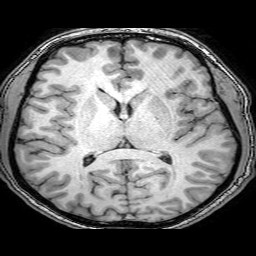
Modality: T1w
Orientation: coronal
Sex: male
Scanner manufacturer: philips
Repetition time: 0.008158 s
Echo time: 0.00374 s